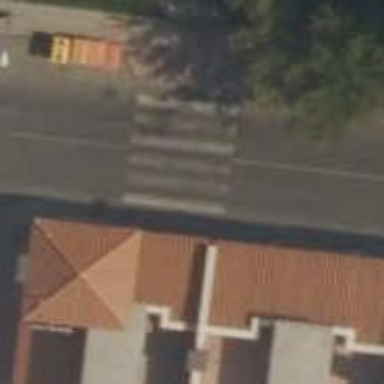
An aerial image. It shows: Uncontrolled zebra crossing on the road.